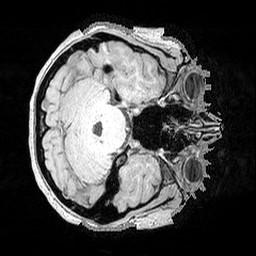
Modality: MP2RAGE
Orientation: axial
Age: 19
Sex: female
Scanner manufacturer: siemens
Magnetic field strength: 3 T
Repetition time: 5 s
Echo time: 0.00298 s